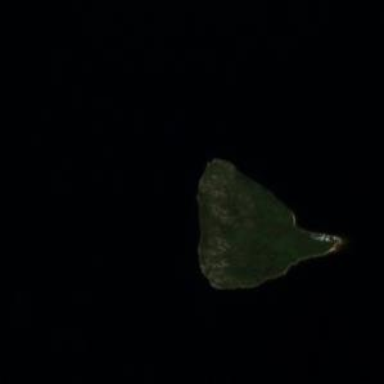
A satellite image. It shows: Island.